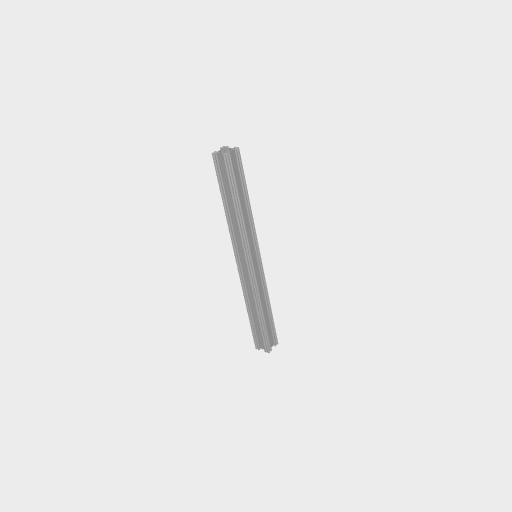
Part: GoRAIL288